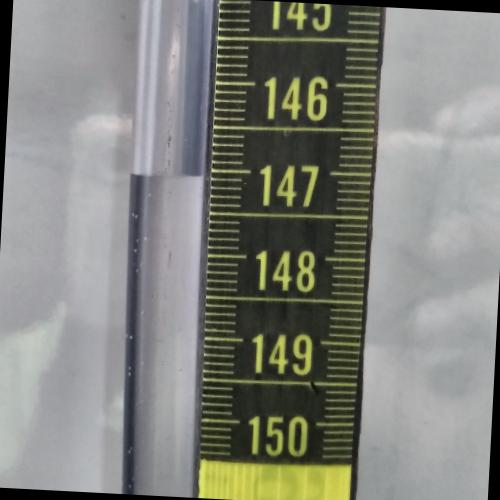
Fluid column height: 147.1 cm